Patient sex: M
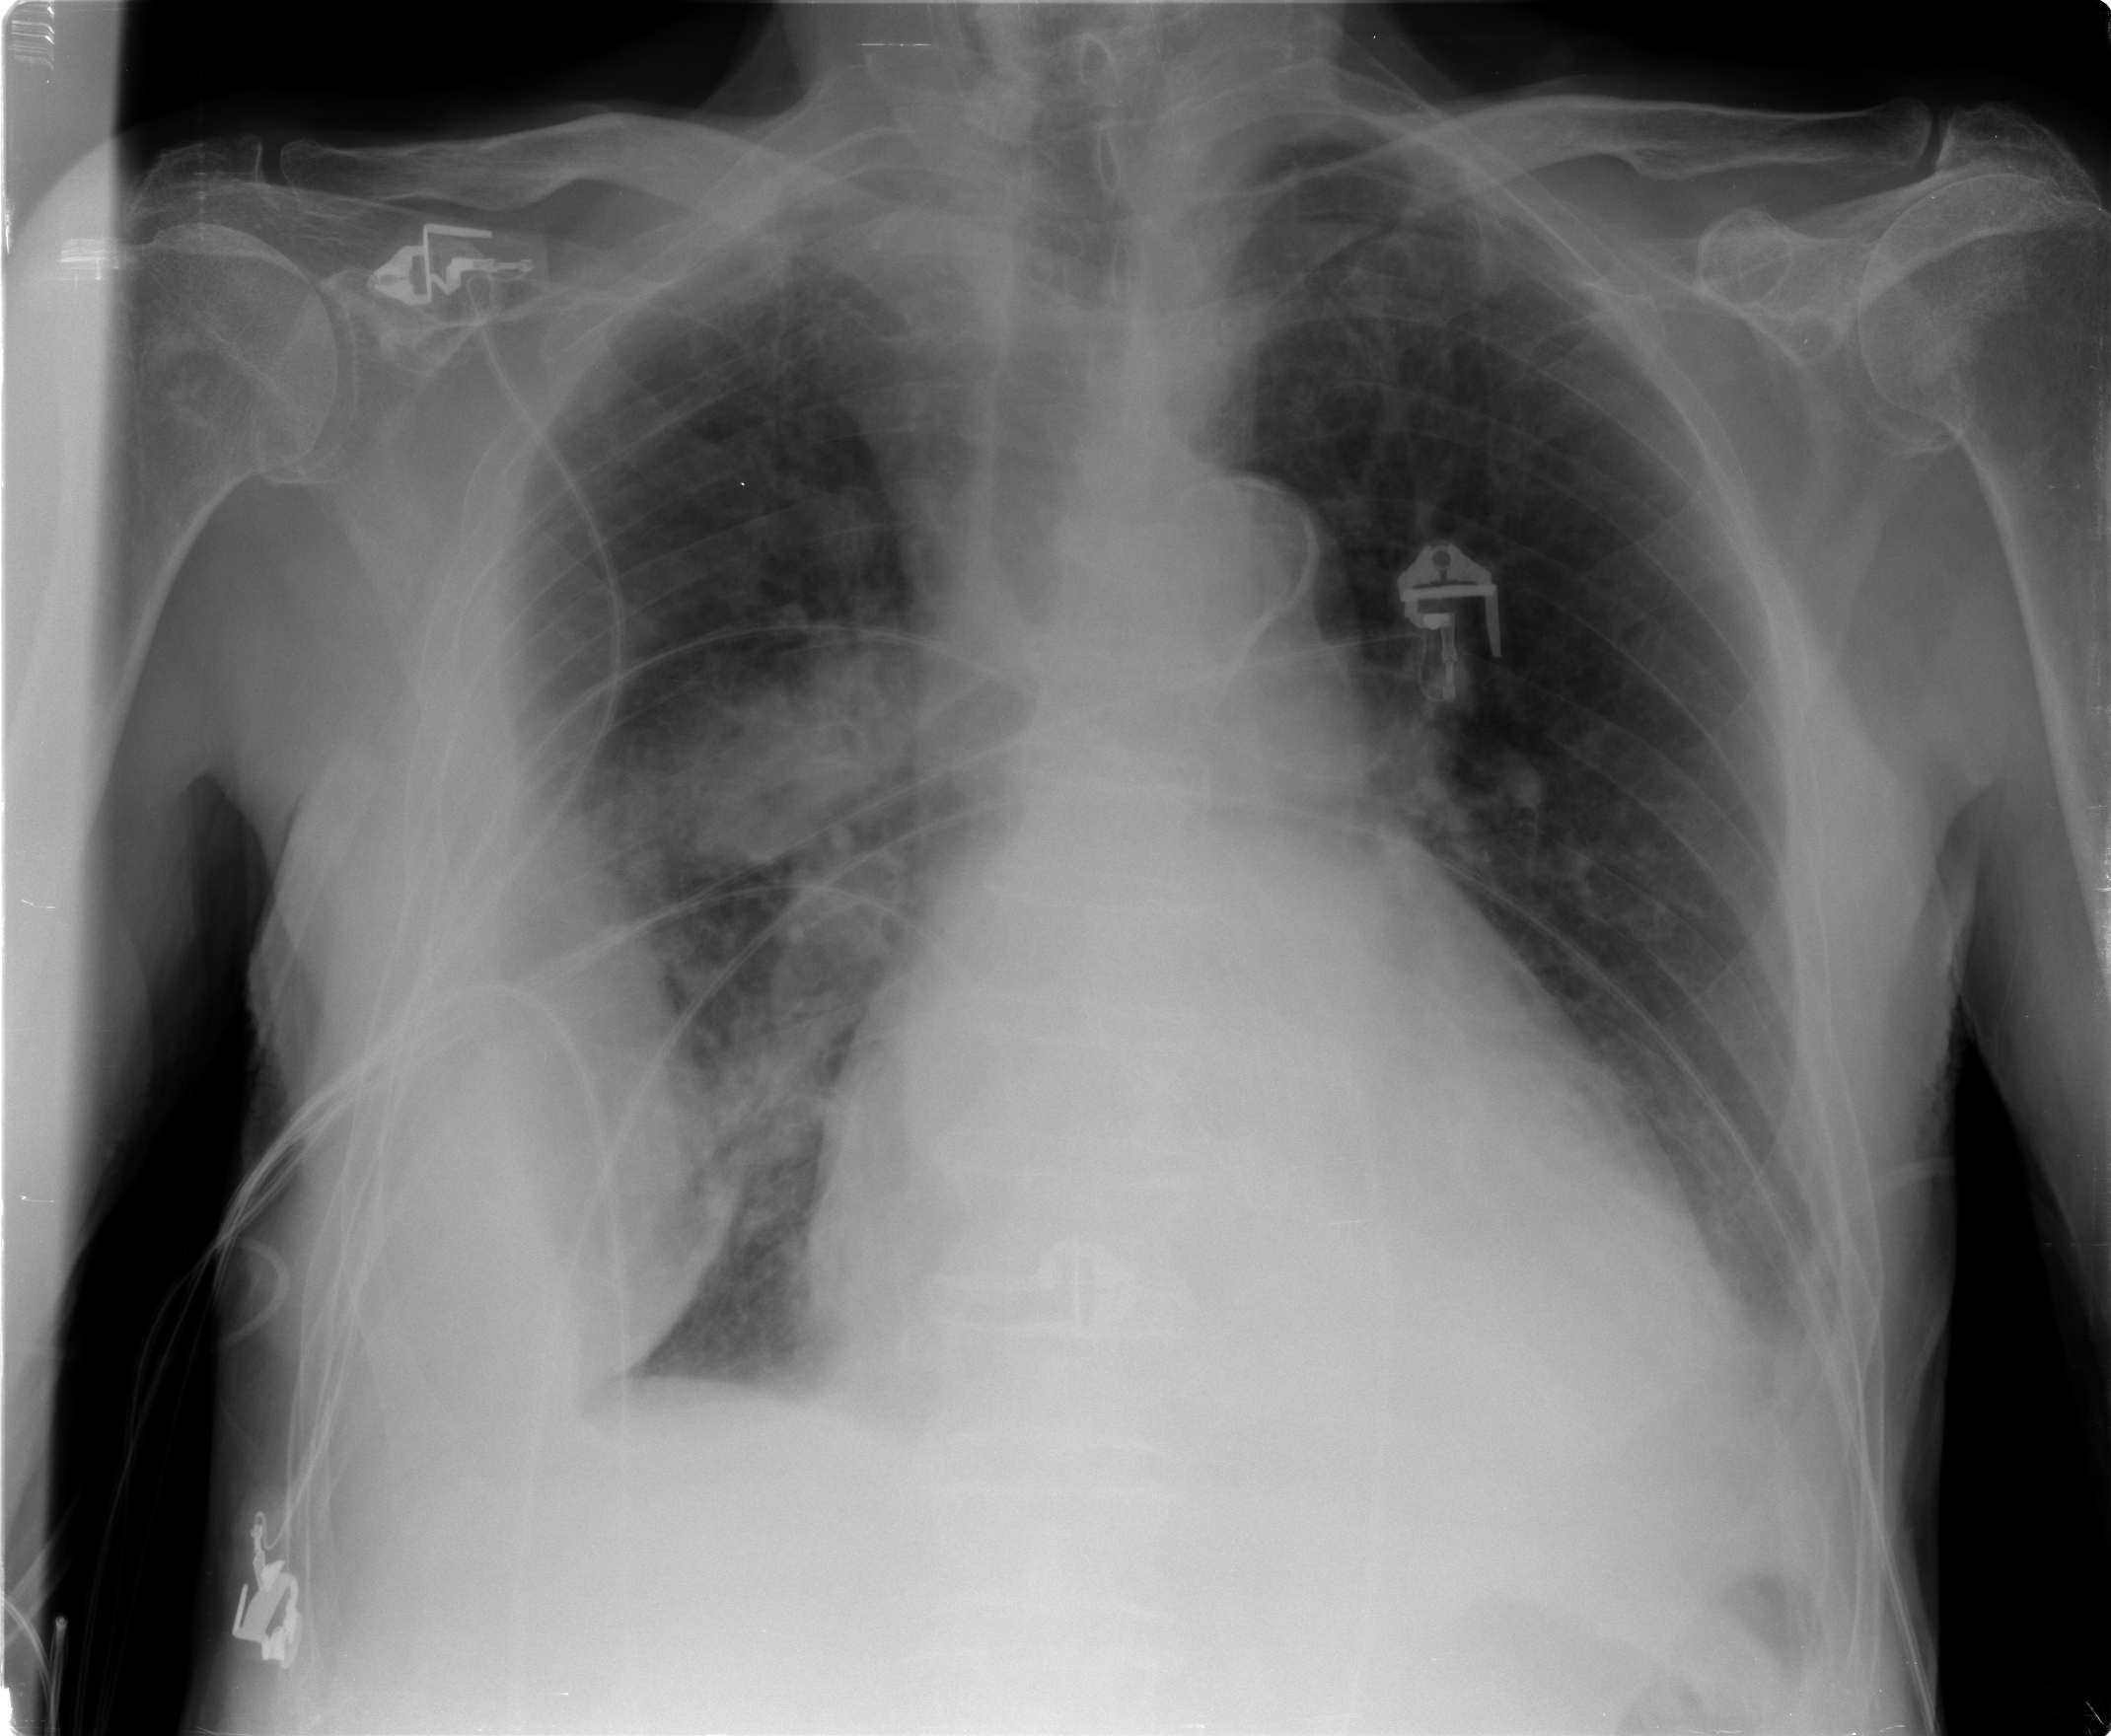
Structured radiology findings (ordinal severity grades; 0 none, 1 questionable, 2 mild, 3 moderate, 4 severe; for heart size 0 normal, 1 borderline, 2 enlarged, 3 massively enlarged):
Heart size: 2
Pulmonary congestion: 0
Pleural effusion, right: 3
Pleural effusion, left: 2
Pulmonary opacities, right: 0
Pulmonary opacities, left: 0
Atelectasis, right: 2
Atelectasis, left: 2